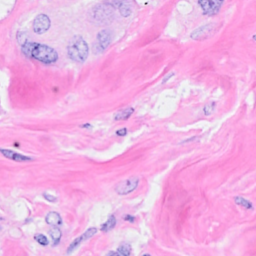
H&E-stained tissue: Breast